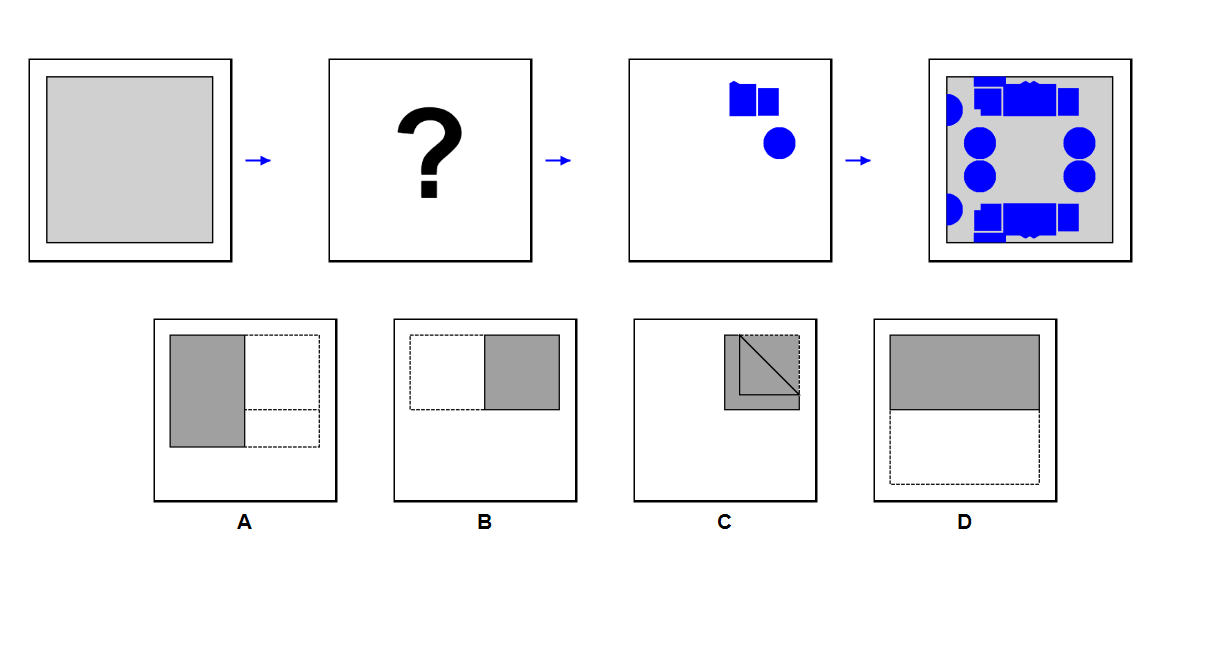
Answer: A